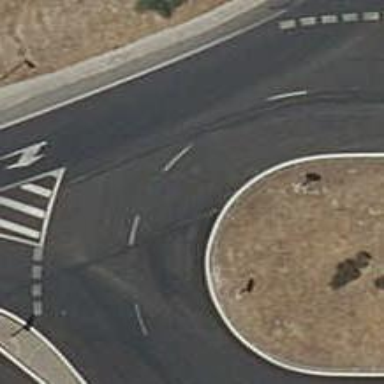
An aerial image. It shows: Tertiary road leading to roundabout junction.